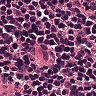
Metastatic tissue present: no